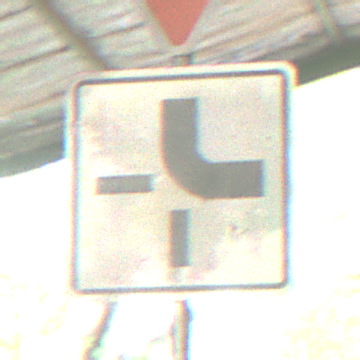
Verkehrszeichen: VerlaufVorfahrtsstrasse4
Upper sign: VorfahrtGewaehren
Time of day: MorningAfternoon
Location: Roofed (Special)
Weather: NotSpecified
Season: NotSpecified
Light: Artificial